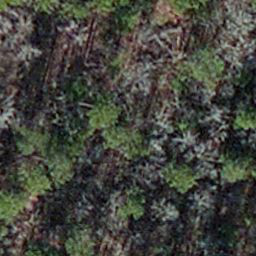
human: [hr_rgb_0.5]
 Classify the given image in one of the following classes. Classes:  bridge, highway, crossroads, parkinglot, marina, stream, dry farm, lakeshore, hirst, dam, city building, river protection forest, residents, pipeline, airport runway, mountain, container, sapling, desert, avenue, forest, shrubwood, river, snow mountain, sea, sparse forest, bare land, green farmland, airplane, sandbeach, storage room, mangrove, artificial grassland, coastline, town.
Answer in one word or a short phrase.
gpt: sapling